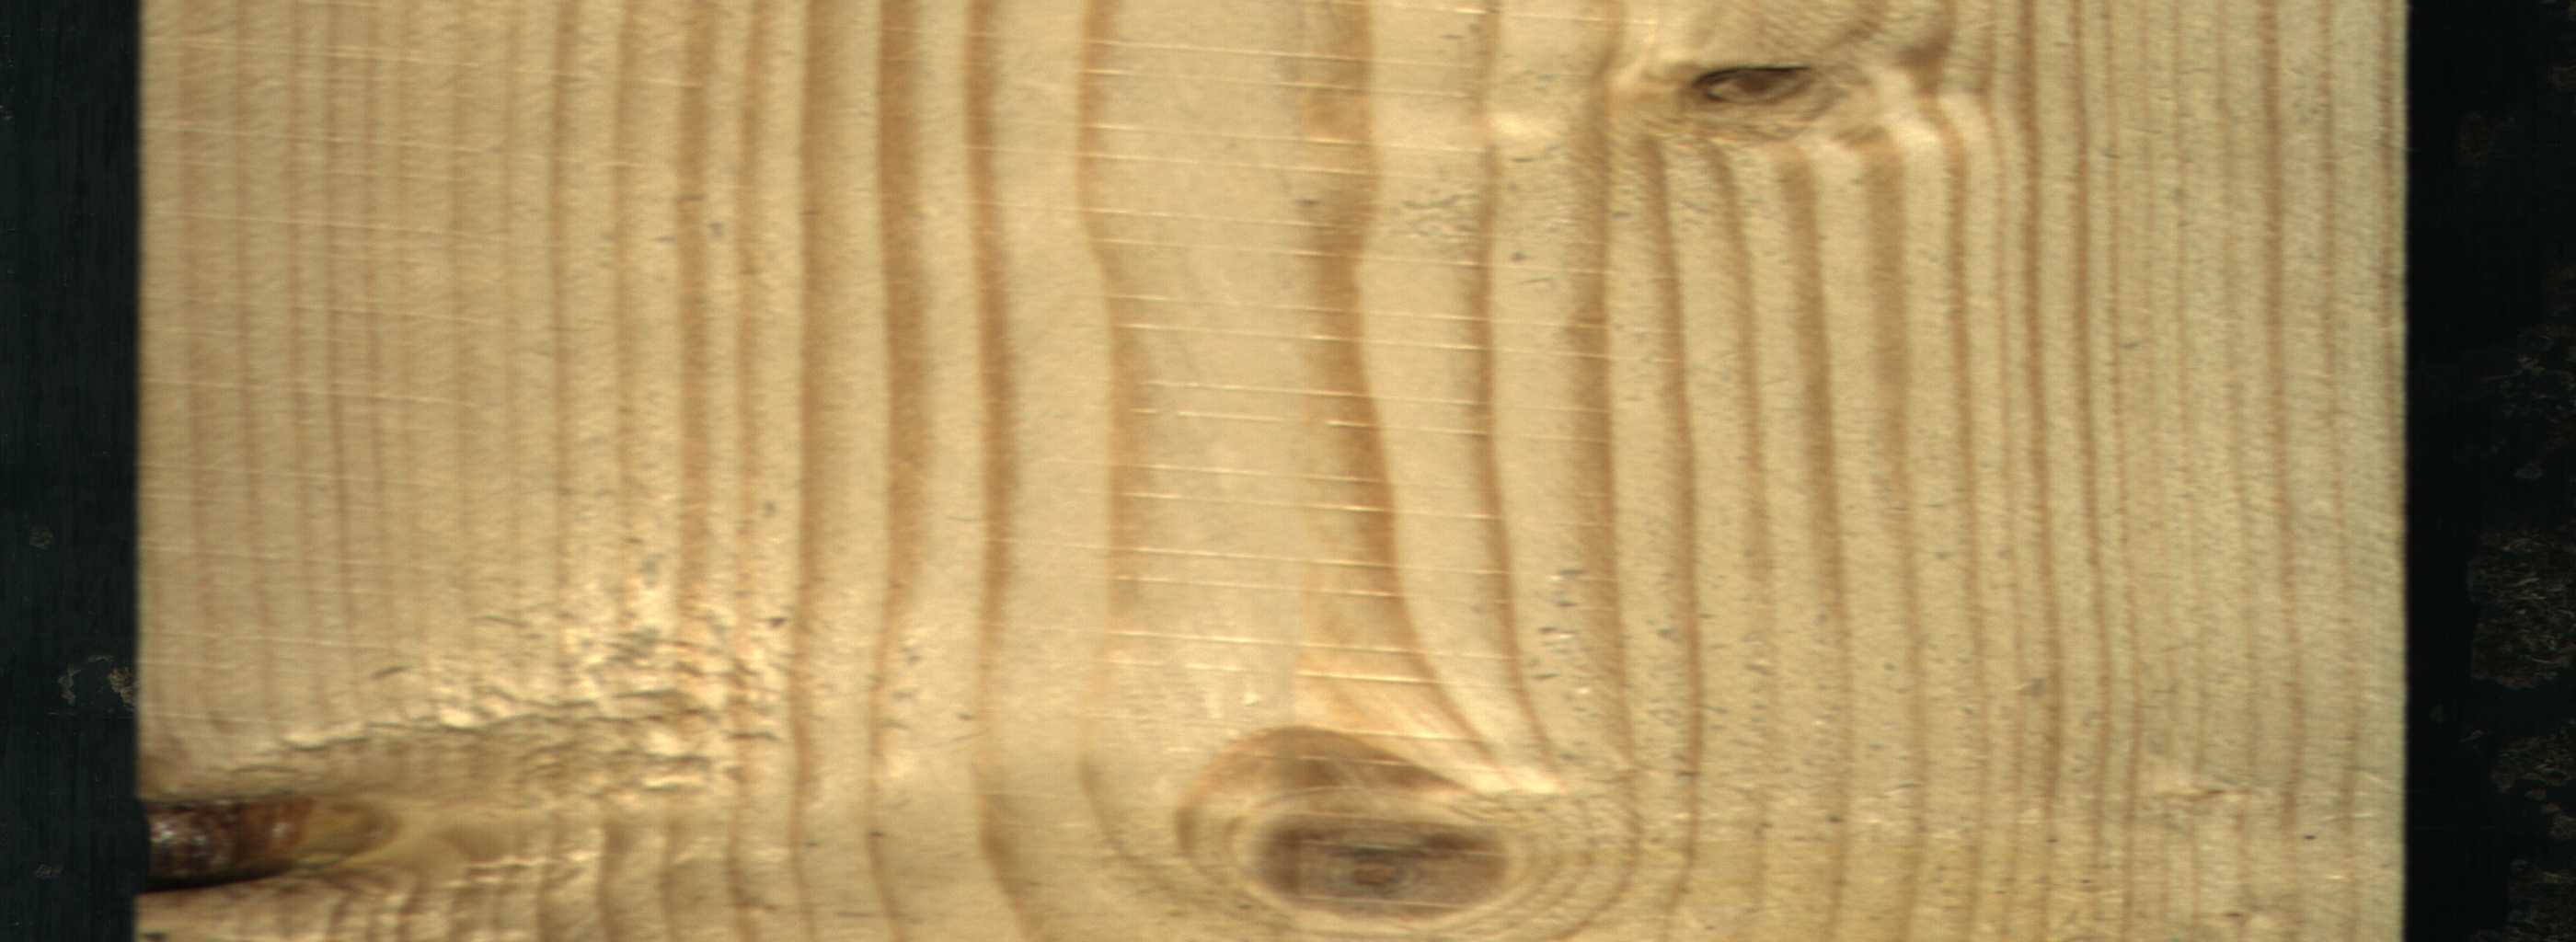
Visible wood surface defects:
Knot_missing
Dead_Knot
Live_Knot